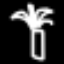
Label: palm tree